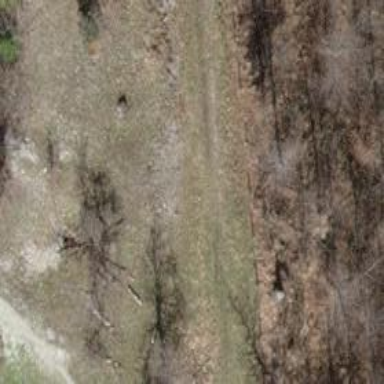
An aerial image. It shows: Grassy path.